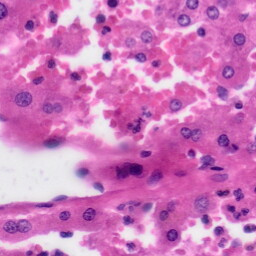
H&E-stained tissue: Liver